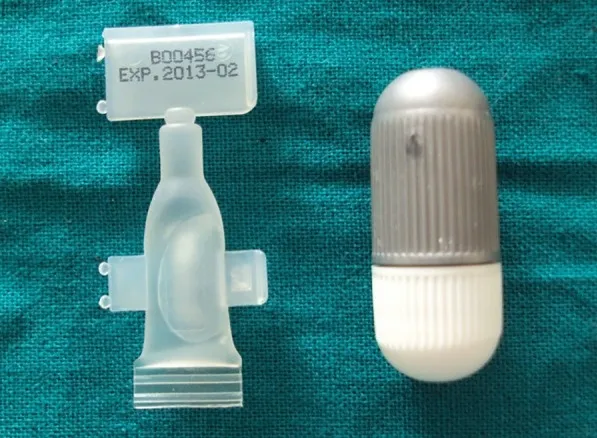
Biodentine available in the form of powder capsule and distilled water ampule.
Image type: medical_photograph (other_medical_photograph)